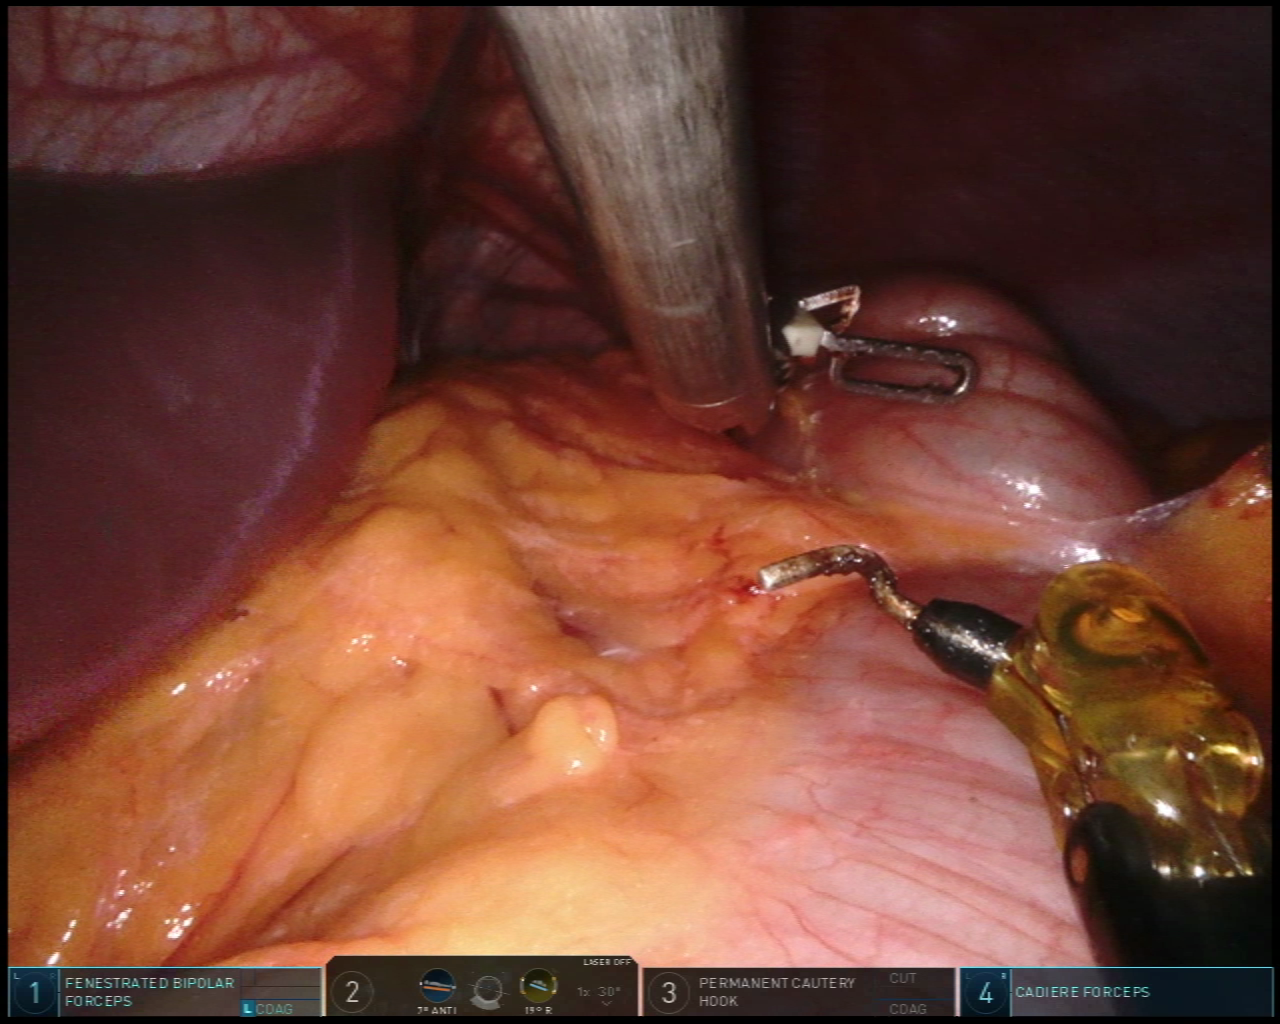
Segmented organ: liver
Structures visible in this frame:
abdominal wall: yes
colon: yes
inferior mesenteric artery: no
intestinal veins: no
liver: yes
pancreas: no
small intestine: no
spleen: no
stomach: no
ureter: no
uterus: no
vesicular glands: no